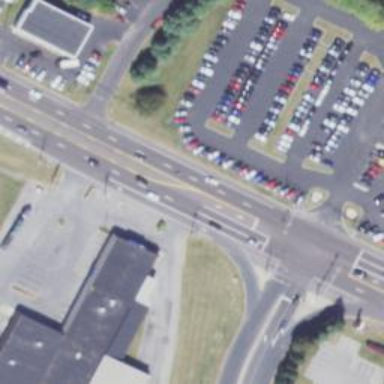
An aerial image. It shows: Asphalt road with primary link designation.